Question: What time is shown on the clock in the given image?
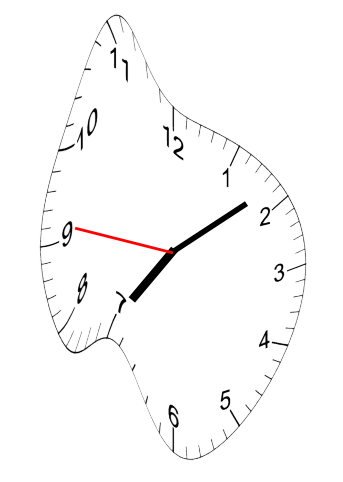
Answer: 07:08:46